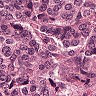
Metastatic tissue present: yes